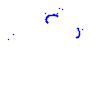
Particle: kaon